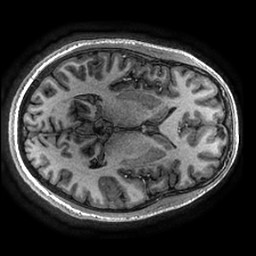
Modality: T1w
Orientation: axial
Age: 22
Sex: male
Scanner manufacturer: ge
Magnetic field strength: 3 T
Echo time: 0.002736 s